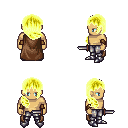
a pixel art fantasy rpg character, male body template, human, tanned skin, brown cape, metal pants, gold right-swept hairstyle, cloth bracers, metal boots, dagger, four views (front, back, left, right), 2x2 character sprite sheet, small pixel art, hard edges, no anti-aliasing